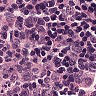
Metastatic tissue present: no